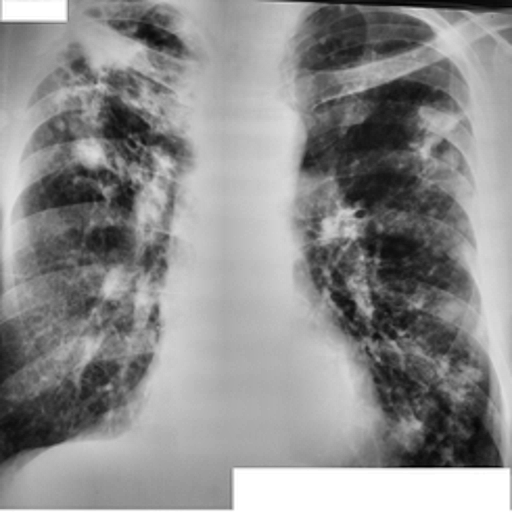
Finding: TUBERCULOSIS